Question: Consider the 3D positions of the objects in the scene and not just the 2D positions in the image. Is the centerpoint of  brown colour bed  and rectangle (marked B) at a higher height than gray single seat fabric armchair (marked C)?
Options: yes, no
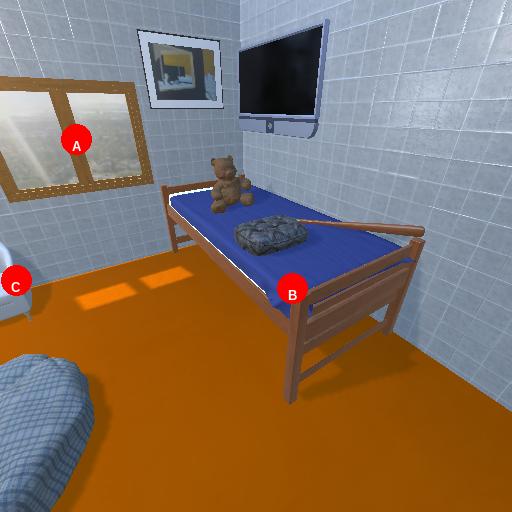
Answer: yes